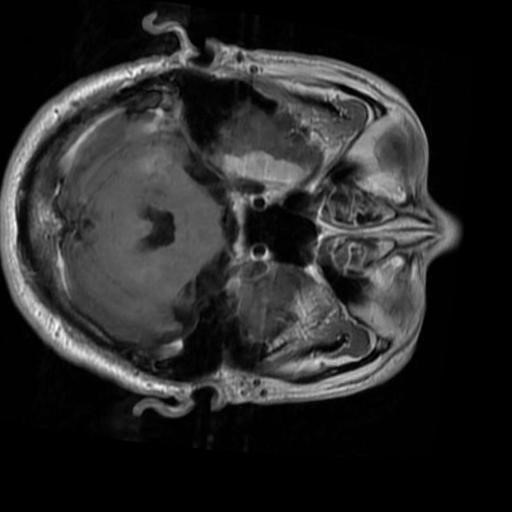
Label: brain_menin